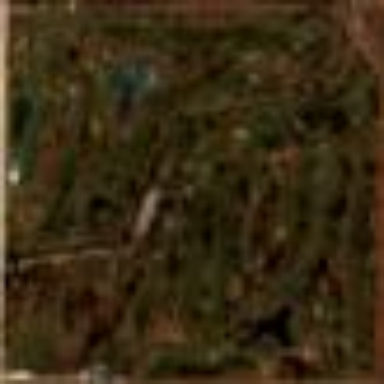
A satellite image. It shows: Golf course surrounded by greenery.